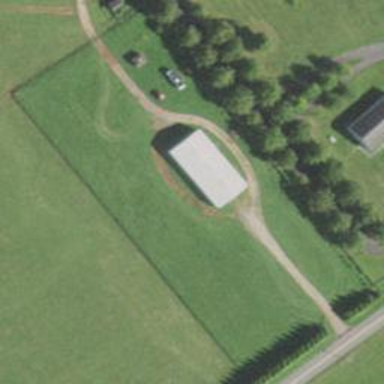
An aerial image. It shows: Farmyard area.